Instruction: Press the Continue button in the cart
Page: cart
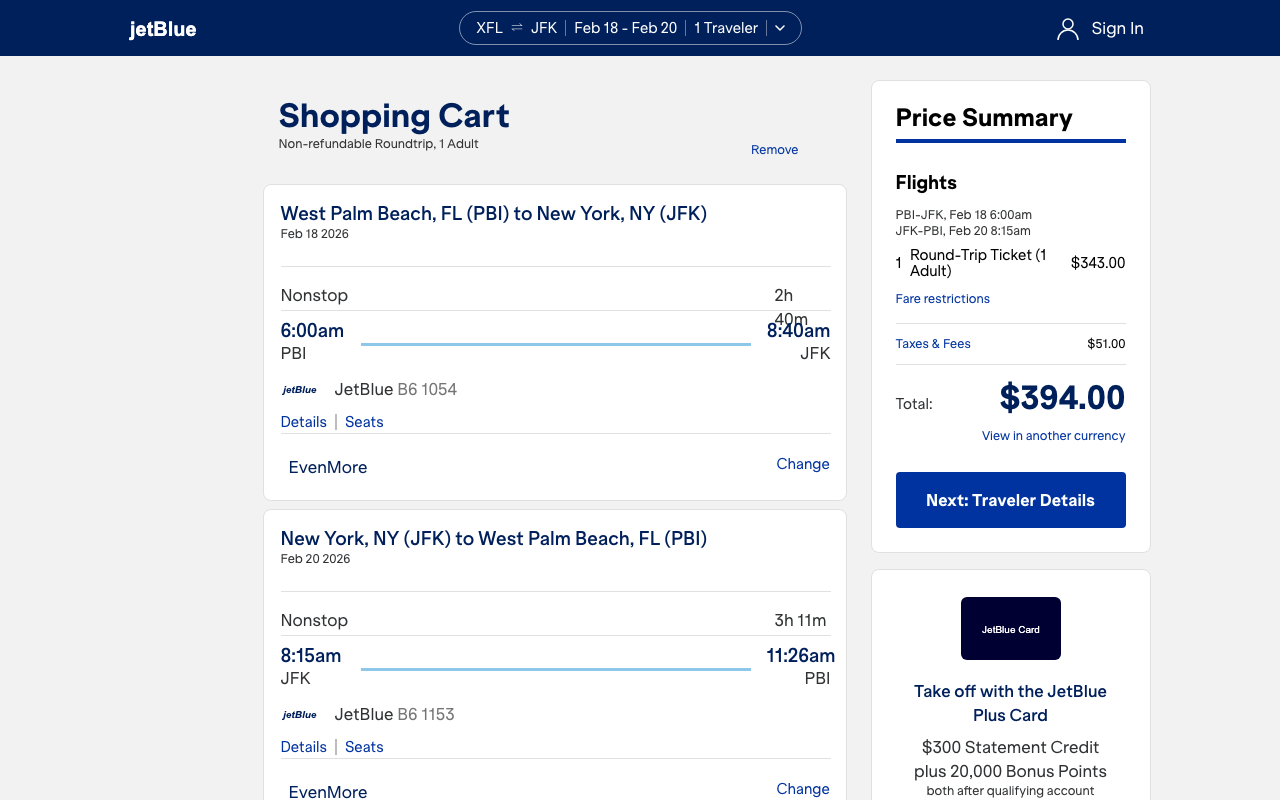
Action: click